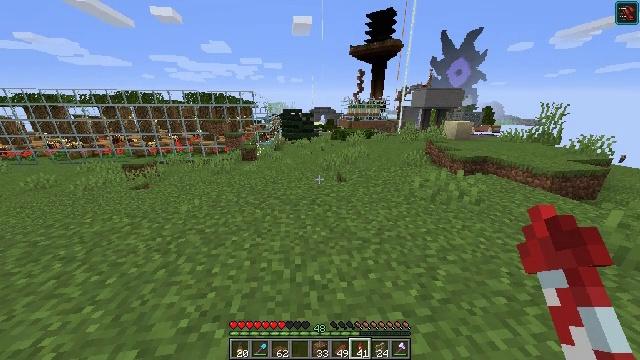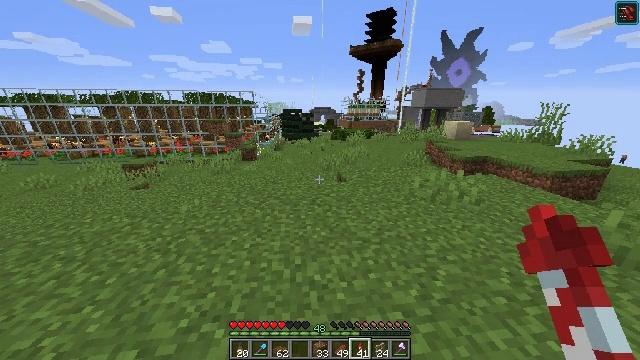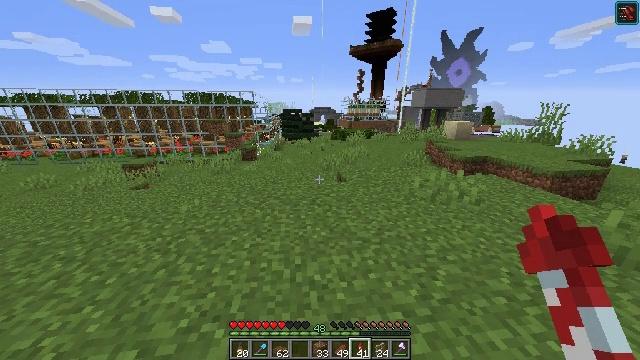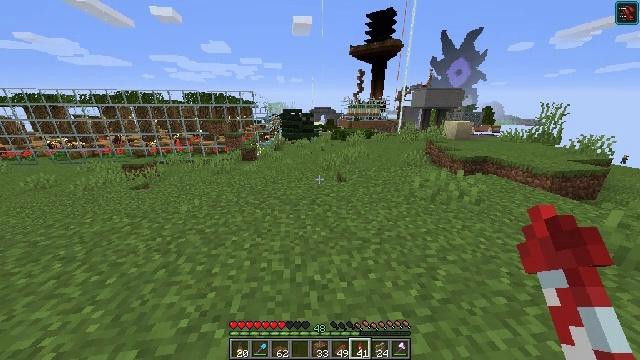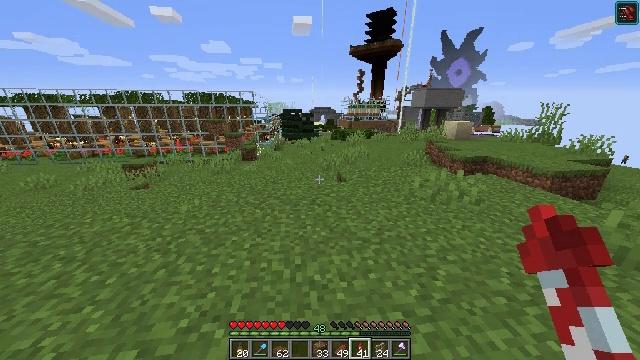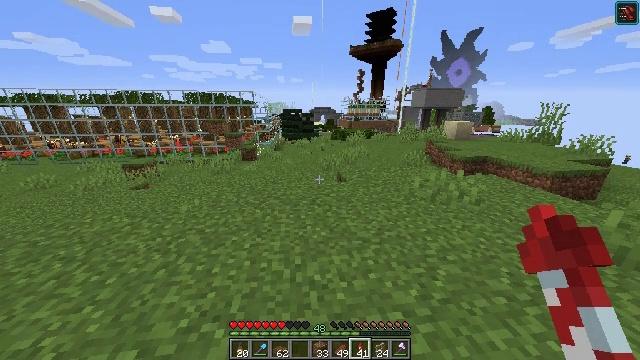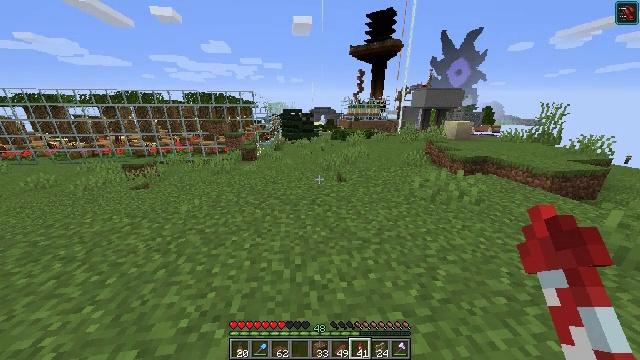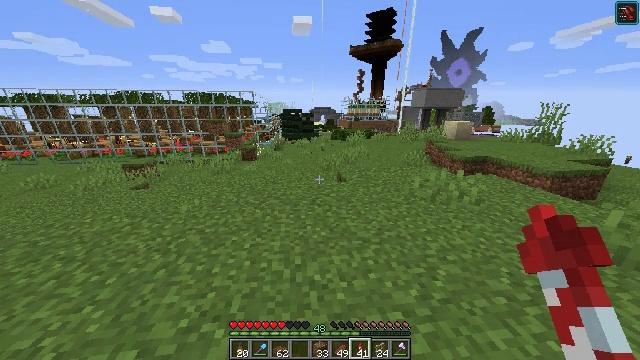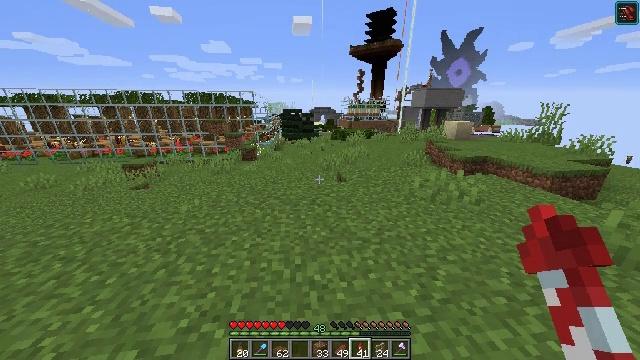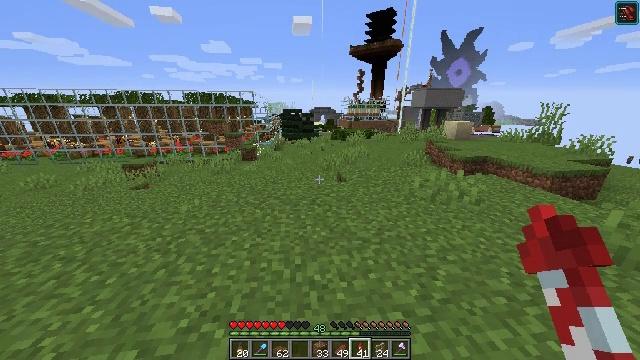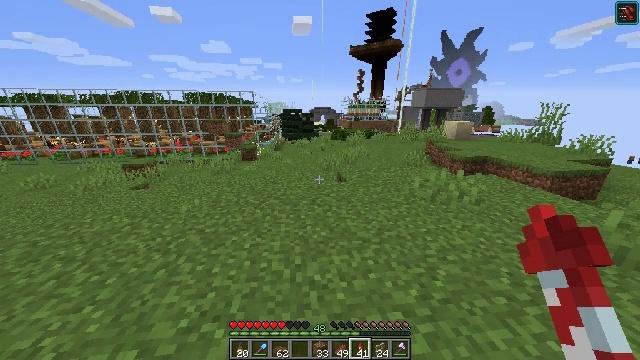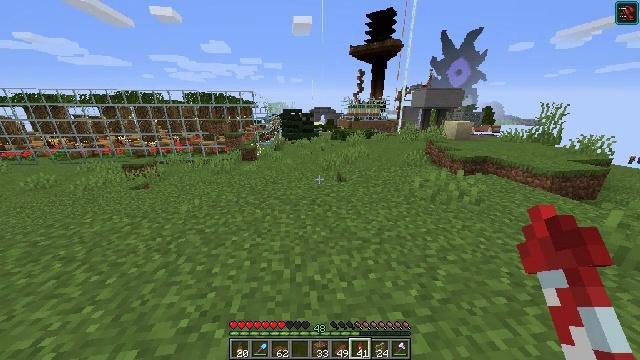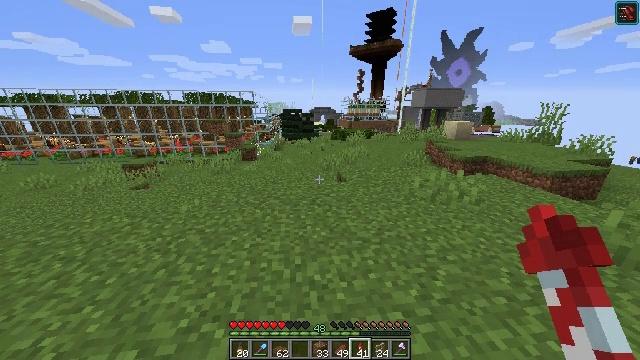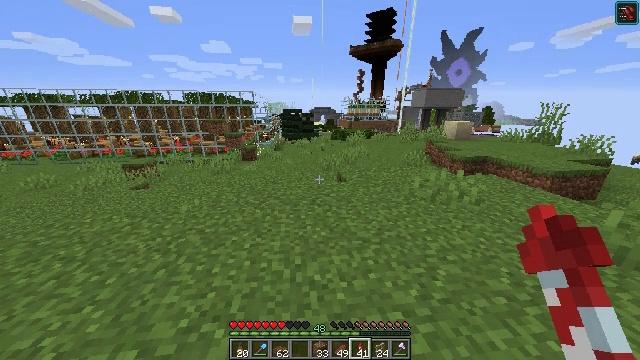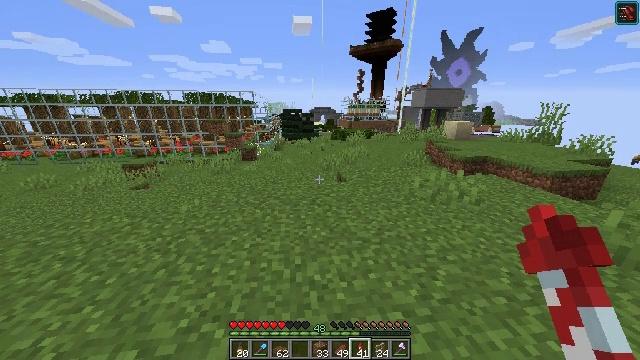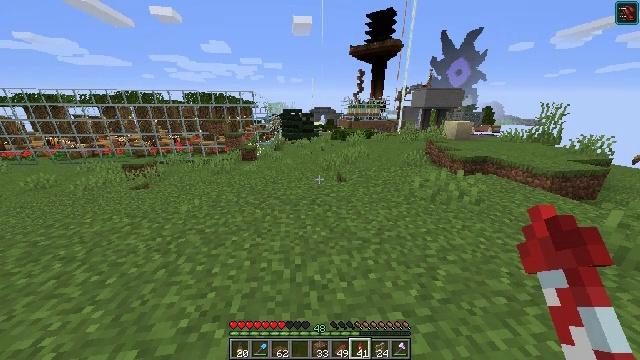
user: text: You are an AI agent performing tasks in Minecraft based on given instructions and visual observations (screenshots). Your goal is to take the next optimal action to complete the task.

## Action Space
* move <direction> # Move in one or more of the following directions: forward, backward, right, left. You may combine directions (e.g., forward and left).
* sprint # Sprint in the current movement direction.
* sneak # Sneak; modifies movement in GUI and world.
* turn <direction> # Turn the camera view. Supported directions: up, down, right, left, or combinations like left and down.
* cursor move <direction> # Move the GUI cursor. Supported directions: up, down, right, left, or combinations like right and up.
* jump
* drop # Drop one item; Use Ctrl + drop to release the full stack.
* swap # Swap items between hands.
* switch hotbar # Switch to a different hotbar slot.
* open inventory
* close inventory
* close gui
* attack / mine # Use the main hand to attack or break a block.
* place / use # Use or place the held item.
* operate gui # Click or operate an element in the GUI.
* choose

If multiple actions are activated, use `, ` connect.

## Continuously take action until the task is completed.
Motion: motion action
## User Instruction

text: Mine the spruce slab.
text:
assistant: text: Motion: no_op
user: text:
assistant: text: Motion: no_op
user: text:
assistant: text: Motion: no_op
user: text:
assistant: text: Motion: no_op
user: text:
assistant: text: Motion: no_op
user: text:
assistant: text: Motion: no_op
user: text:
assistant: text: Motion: no_op
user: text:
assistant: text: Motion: no_op
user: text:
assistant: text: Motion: no_op
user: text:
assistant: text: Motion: no_op
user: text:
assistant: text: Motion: no_op
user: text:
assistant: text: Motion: no_op
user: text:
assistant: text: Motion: no_op
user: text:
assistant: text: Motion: no_op
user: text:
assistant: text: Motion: no_op
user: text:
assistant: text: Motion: no_op
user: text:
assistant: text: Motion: no_op
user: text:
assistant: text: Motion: no_op
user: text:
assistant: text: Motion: no_op
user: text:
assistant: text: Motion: no_op
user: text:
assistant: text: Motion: no_op
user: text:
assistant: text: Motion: no_op
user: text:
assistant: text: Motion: no_op
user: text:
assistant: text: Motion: no_op
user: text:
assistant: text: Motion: no_op
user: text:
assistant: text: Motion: no_op
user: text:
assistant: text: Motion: no_op
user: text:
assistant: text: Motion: no_op
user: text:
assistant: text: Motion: no_op
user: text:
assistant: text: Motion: no_op